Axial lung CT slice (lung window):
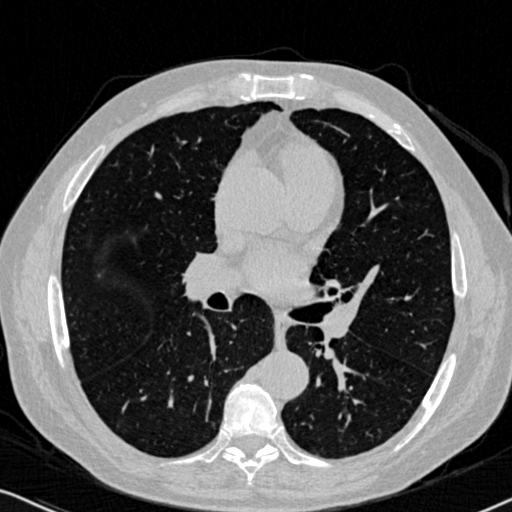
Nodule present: no